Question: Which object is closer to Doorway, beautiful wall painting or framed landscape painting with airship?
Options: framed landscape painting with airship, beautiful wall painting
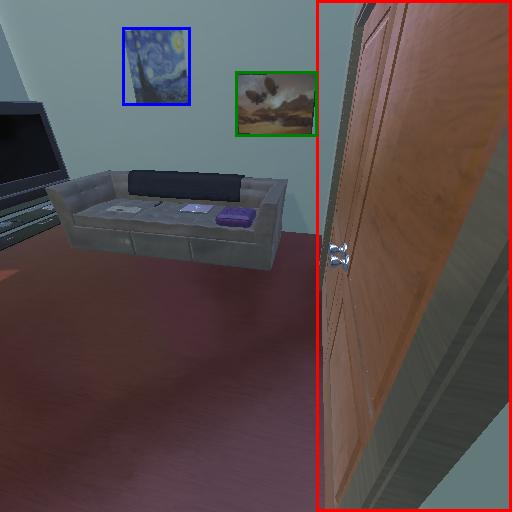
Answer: framed landscape painting with airship